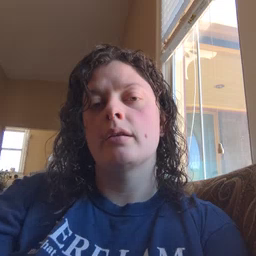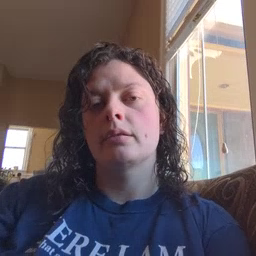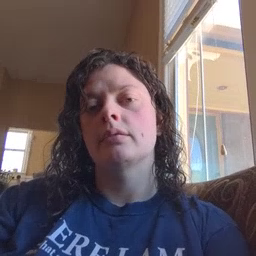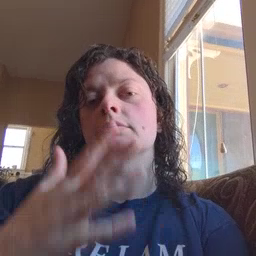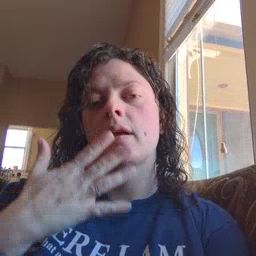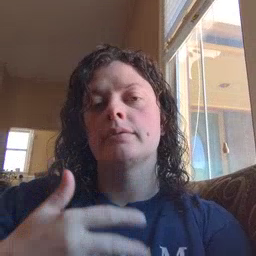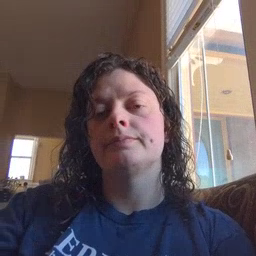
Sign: sad